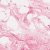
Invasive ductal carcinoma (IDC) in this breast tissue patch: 0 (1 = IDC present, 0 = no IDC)